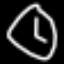
Label: clock